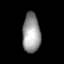
Tissue: lung
Cell type: Myeloid cells
Senescence score: 0.5431
Nuclear area (px): 691
Mean DAPI intensity: 152.126